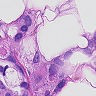
Metastatic tissue present: yes